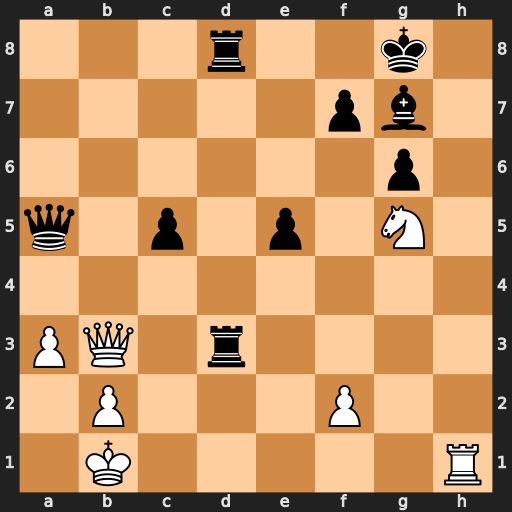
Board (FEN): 3r2k1/5pb1/6p1/q1p1p1N1/8/PQ1r4/1P3P2/1K5R
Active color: w
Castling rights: -
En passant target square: -
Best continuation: Qxf7#